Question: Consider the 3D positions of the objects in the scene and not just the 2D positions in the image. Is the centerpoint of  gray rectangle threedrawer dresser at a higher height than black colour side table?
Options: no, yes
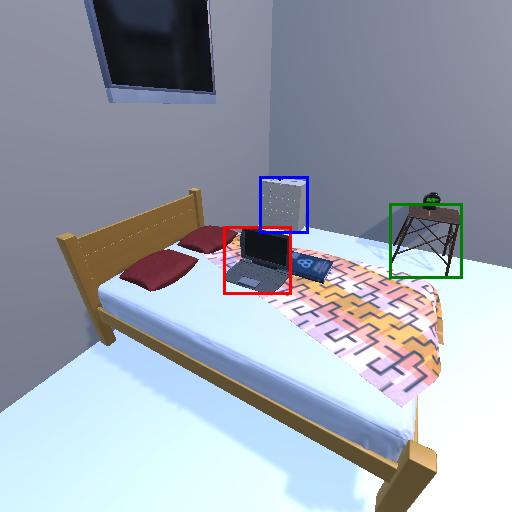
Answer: no